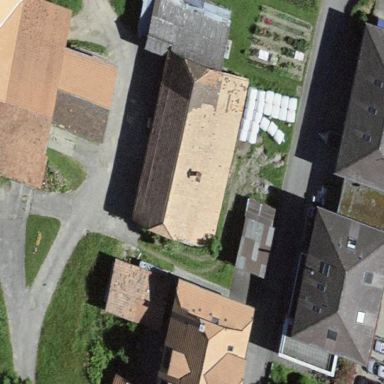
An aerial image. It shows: Barn.